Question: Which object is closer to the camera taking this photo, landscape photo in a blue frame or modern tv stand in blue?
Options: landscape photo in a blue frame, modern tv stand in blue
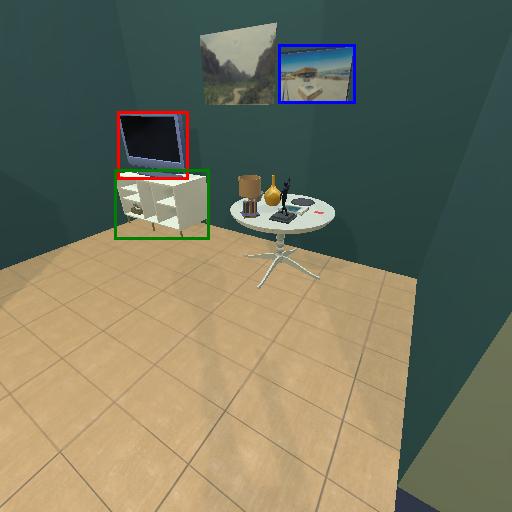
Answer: landscape photo in a blue frame